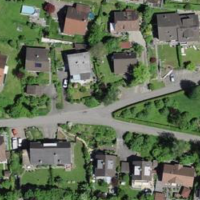
EUNIS habitat code: 54
Species observed at this site:
Filipendula ulmaria